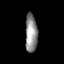
Tissue: prostate
Cell type: T cells
Senescence score: 0.7777
Nuclear area (px): 457
Mean DAPI intensity: 143.503